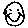
Label: smiley face